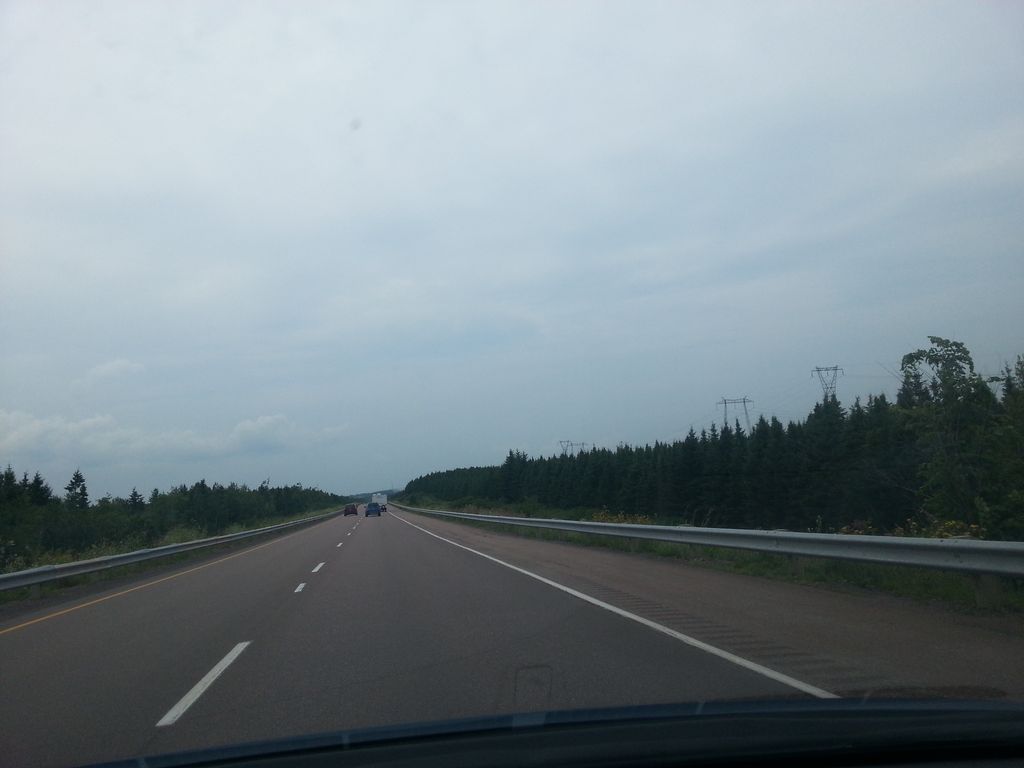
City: charlottetown